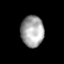
Tissue: lung
Cell type: Epithelial cells
Senescence score: 0.1932
Nuclear area (px): 701
Mean DAPI intensity: 164.608